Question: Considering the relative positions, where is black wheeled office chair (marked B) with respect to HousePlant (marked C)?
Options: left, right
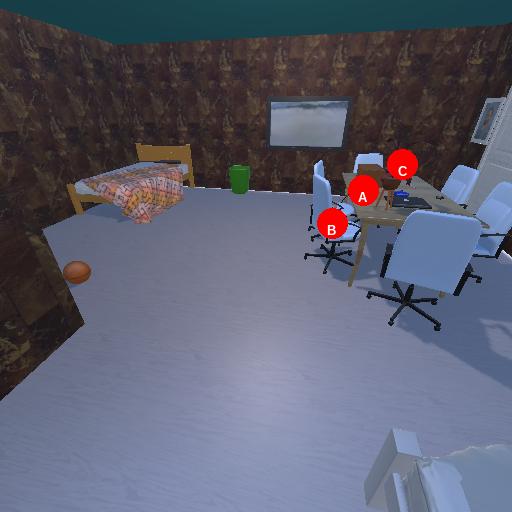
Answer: left